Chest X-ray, PA view. Patient: 53 years old, sex M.
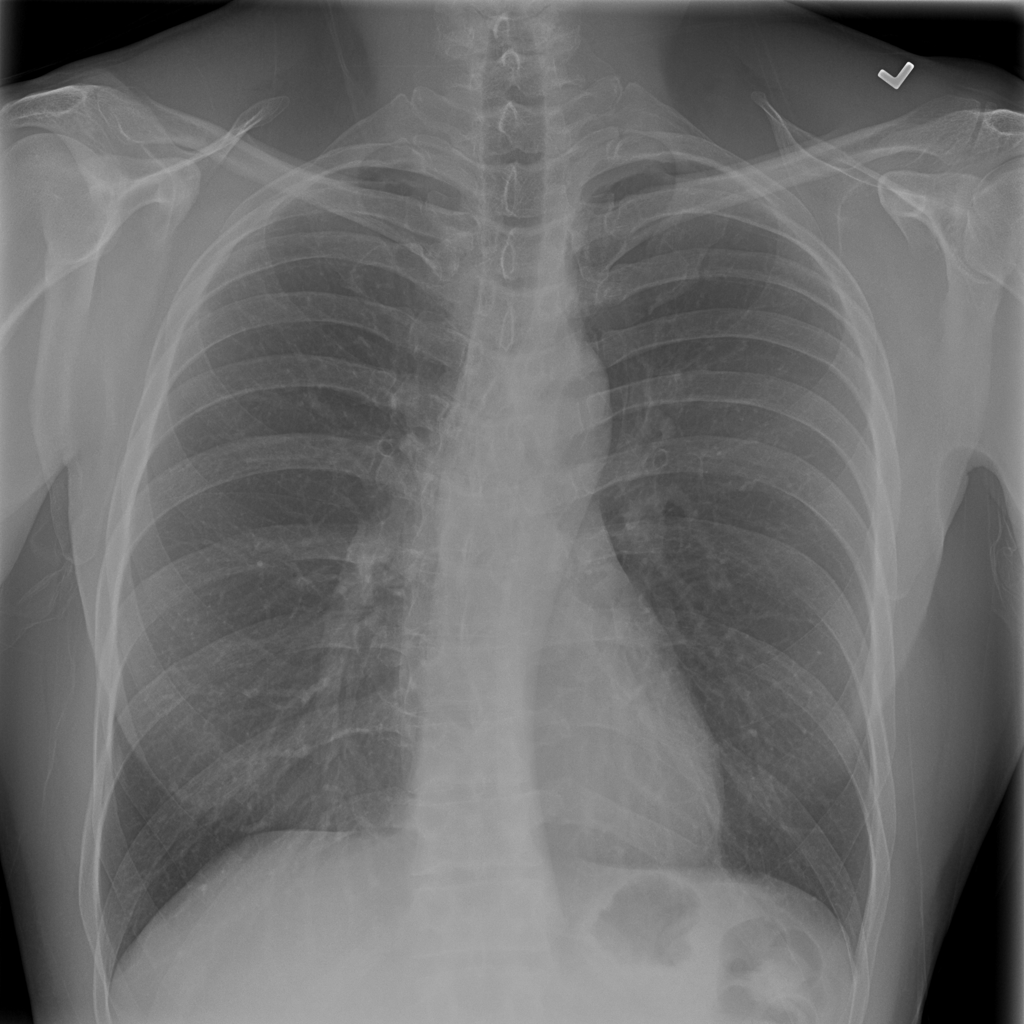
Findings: No Finding